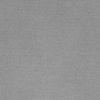
Label: dusty